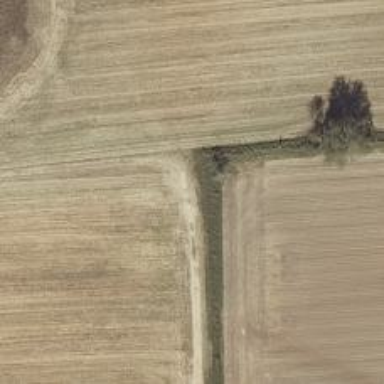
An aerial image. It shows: Farm access track.